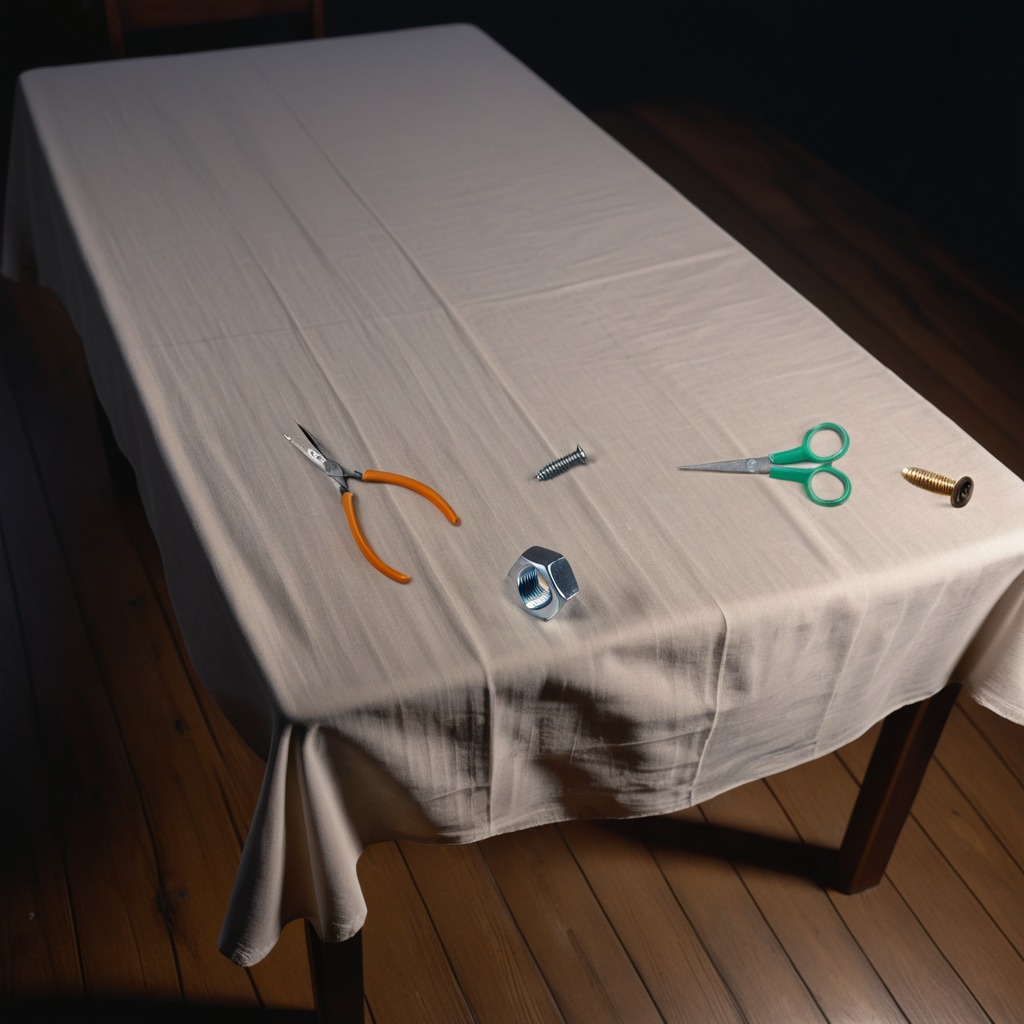
A metal machine screw, pliers, coiled metal spring, metal nut, and pair of scissors are lying on a wooden table inside a workshop at night.